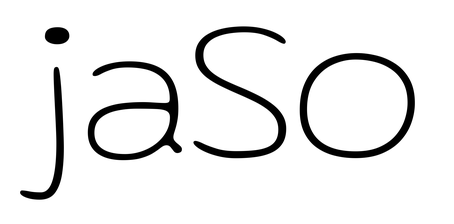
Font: Gluten_Thin